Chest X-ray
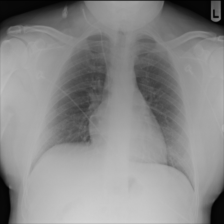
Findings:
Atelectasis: negative
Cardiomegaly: negative
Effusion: negative
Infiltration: negative
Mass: negative
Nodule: negative
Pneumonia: negative
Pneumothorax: negative
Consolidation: negative
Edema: negative
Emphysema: negative
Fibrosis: negative
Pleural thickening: negative
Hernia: negative